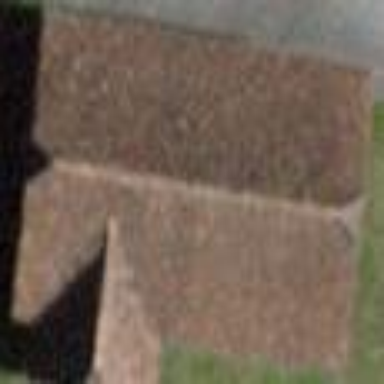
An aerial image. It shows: Farm building.